Question: i have to make a sound player like soundcloud player.
so i used a ubuntu based software to build json data for use in 'waveformjs.org' jquery library
this part is working good and have a canvas of my image like this:
'''
waveform = new Waveform({
container: document.getElementById("test"),
data: newJ,
innerColor:"#f60",
});
'''

but the problem is when i have to show music playback process status.
like soudcloud every second a part of the canvas color must change
but the internal function of 'wavweforjs' for this part , ('optionsForSyncedStream') dont working for me ...
do you know how can i implement this part?!
also how about repaint the canvas manually ??? is it possible to change color of a part of the drown canvas by x and y position ?!?
Thank you
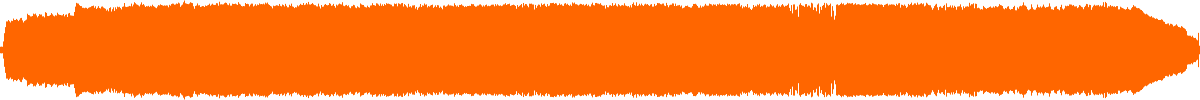
Answer: its possible to use 'innerColor' to change a part of waveformjs plugin.
for this must :
'''
innerColor: function(x, y){
if (typeof(i)=='undefined'){i=0;}
i++;
if(i>audioElement.currentTime){
return 'gray';
}else{
return '#f60';
}
}
'''
Then should to check the positions every X seconds and update the waveform like this :
'''
setInterval(function(){
waveform.update({data:data});
i=0;
}, 100);
'''
This is not a clean way but working good in my end..